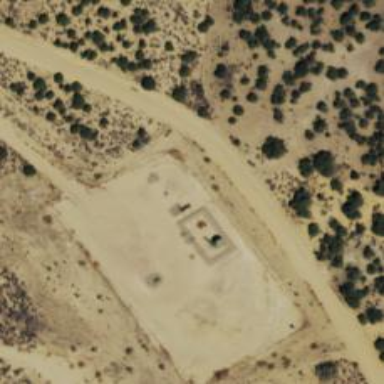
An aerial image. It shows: Storage tank with man-made structure.